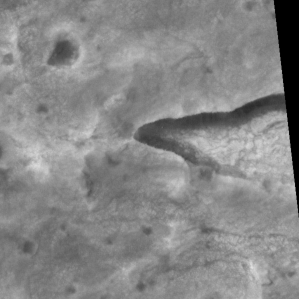
Label: non_frost